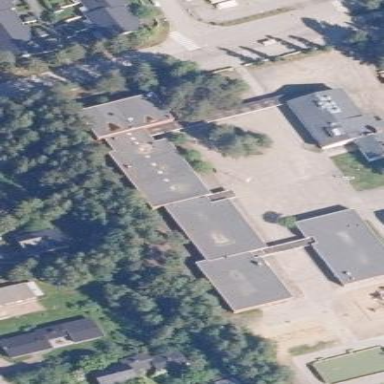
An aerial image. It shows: School building.